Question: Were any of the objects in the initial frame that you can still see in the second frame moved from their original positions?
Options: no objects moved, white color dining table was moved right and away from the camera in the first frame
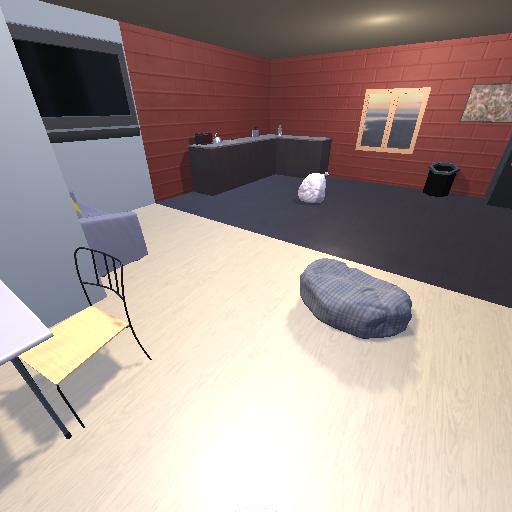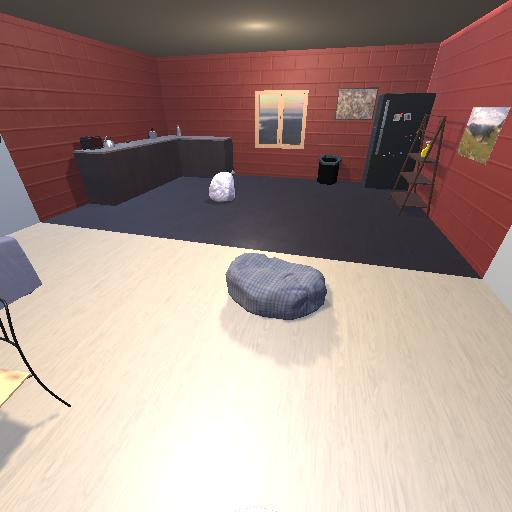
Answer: no objects moved